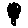
Label: tree